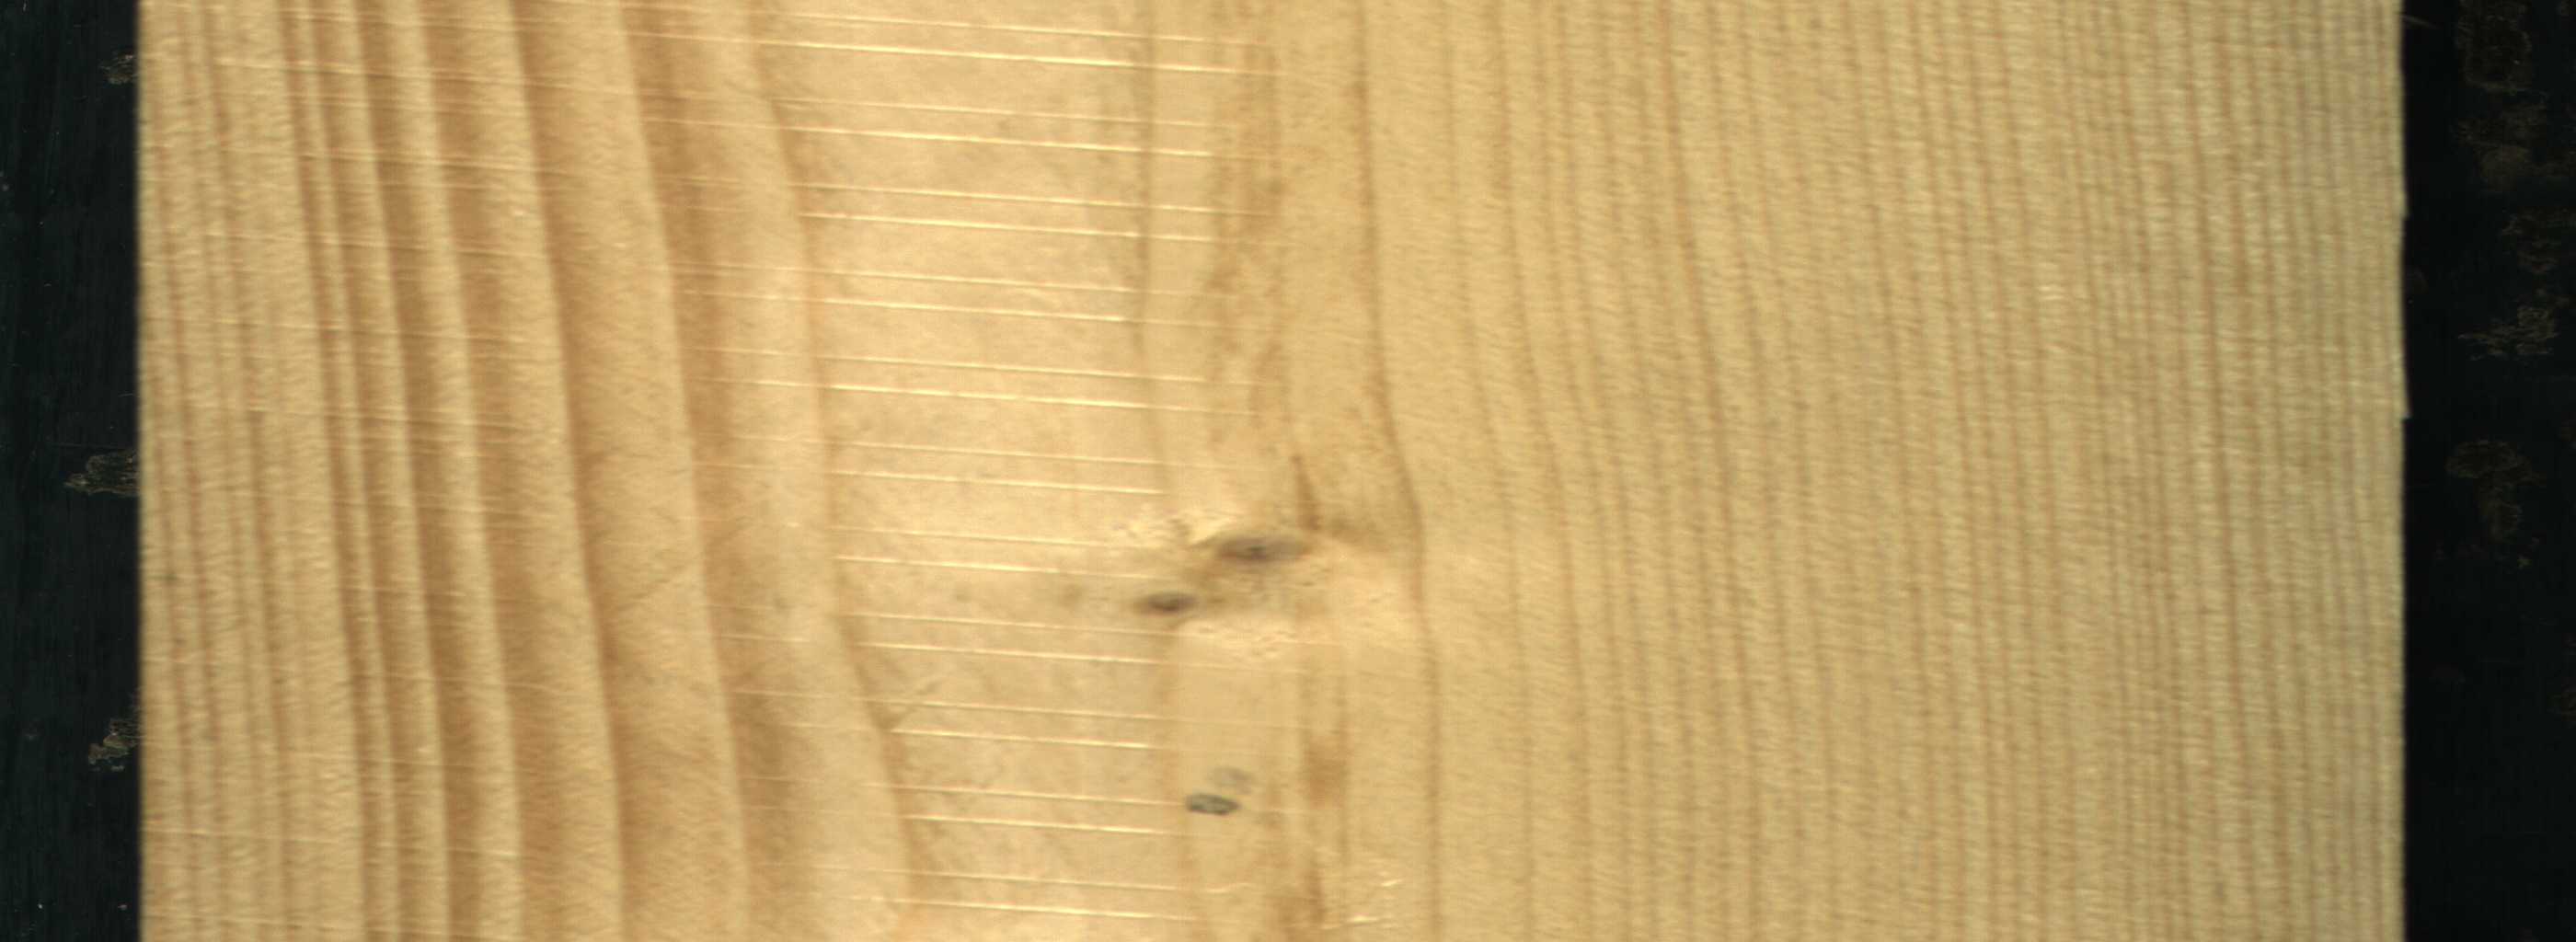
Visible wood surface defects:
Live_Knot
Live_Knot